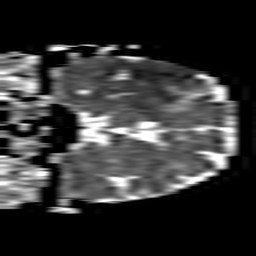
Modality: ADC
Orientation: coronal
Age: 53
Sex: male
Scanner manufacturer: philips
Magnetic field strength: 1.5 T
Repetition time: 3.403 s
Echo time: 0.06922 s